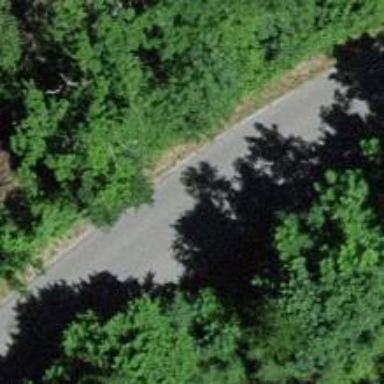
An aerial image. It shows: Tertiary road with asphalt surface.